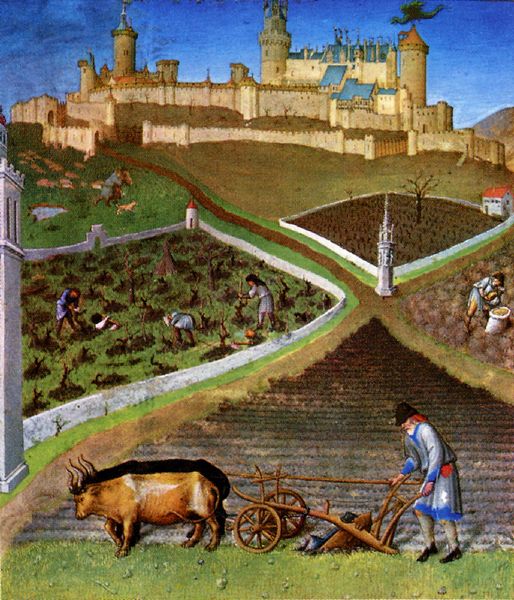
Titel: Très Riches Heures des Jean Duc de Berry
Institution: Chantilly, Musée Condé
Schlagwörter: baum, berg, blau, gemälde, himmel, mann, grün, landschaft, menschen, stadt, bunt, hut, männer, zeichnung, dach, haus, hund, schloss, tiere, weg, horn, erde, feld, felder, vieh, land, pflanzen, arbeit, bauern, pferd, räder, sack, turm, garten, farbig, sommer, acker, ernte, feldarbeit, mauer, herbst, naiv, winter, könig, wohnung, frühling, bauer, anbau, äcker, burg, türme, flug, festung, mauern, roden, kartoffel, mittelalter, ertrag, landwirtschaft, hörner, schafe, ochse, ochsen, pflug, pflügen, stier, drachen, drache, wall, saat, ernten, jahreszeiten, furche, egge, eggen, säen, stadtmauern, anpflanzen, fron, abgabe, lfeldarbeit, jehreszeiten, pflu